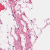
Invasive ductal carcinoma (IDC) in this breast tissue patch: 0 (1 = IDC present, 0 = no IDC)